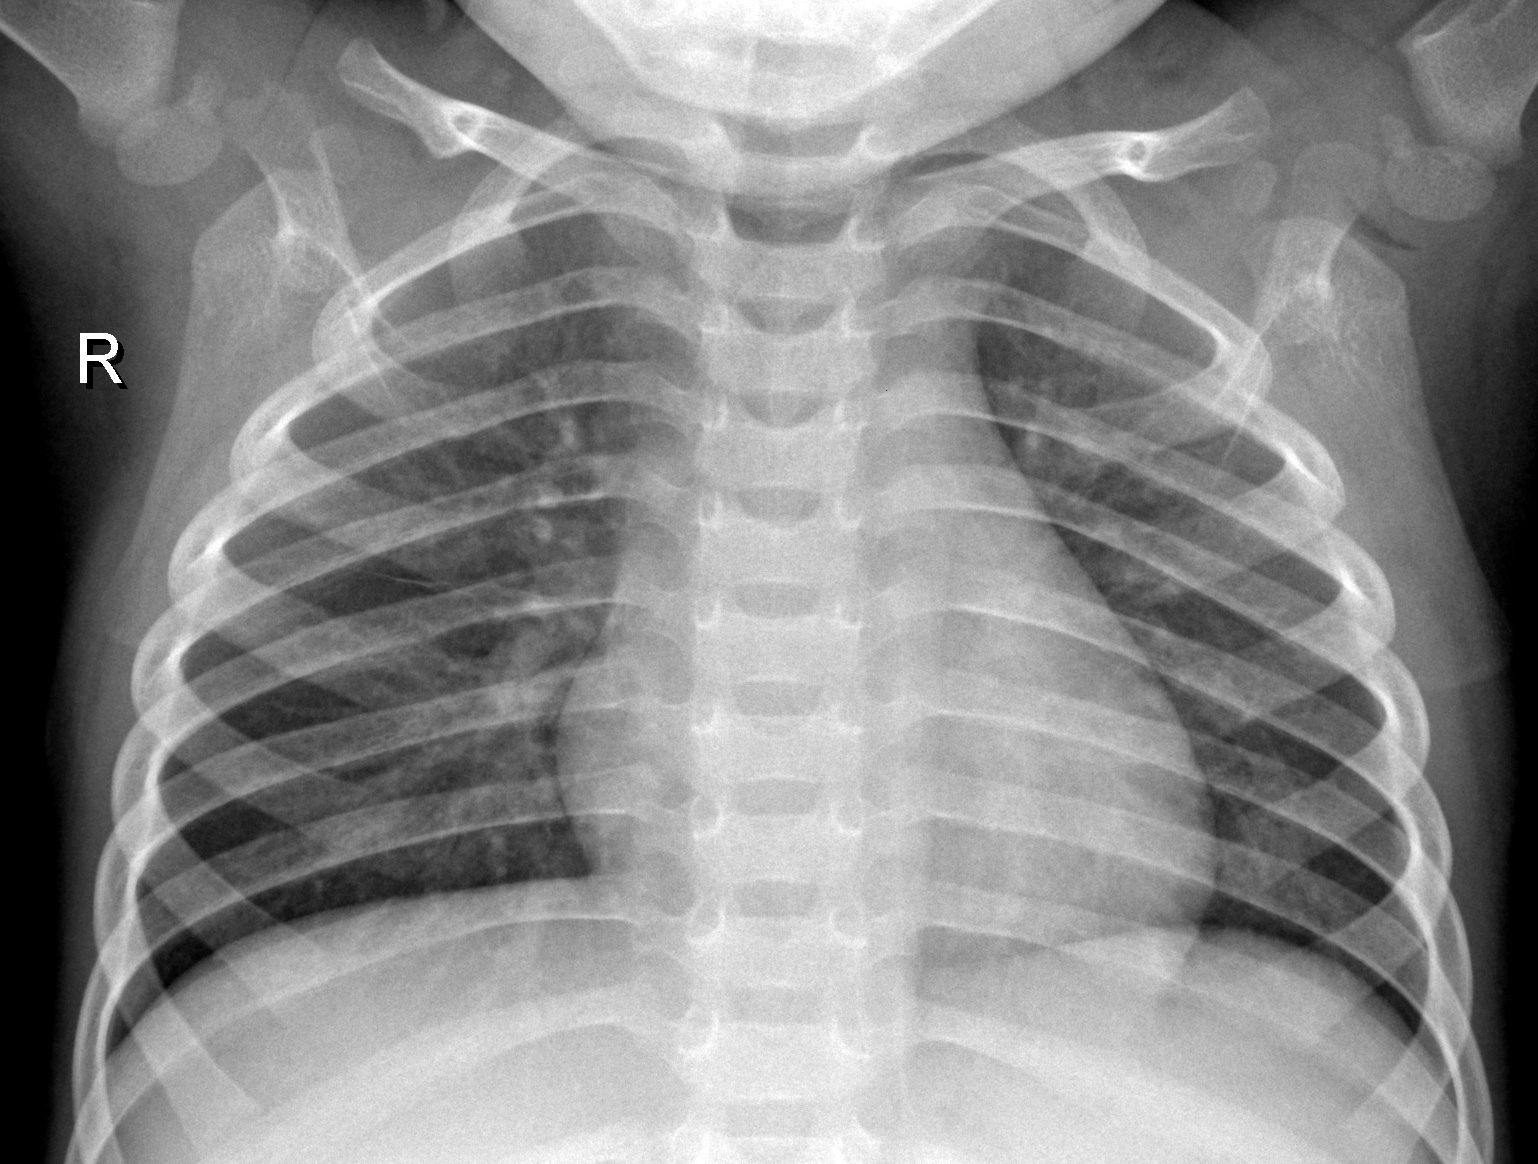
Diagnosis: NORMAL